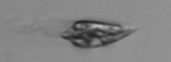
Label: Oxytoxum